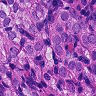
Metastatic tissue present: yes